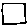
Label: square